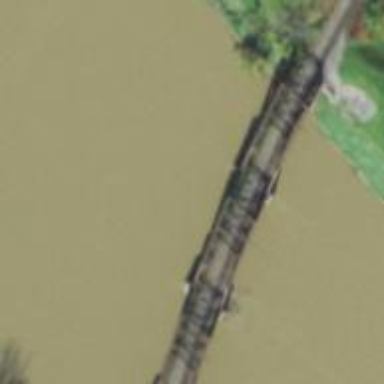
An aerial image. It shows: Bridge supported by piers.